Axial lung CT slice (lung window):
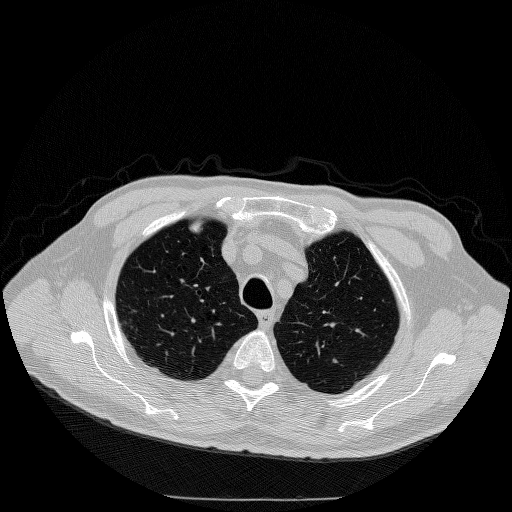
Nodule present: no